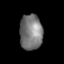
Tissue: lung
Cell type: Epithelial cells
Senescence score: 0.1973
Nuclear area (px): 785
Mean DAPI intensity: 121.735